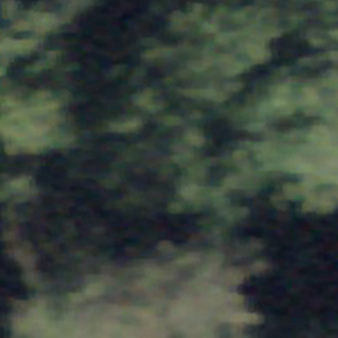
Label: other